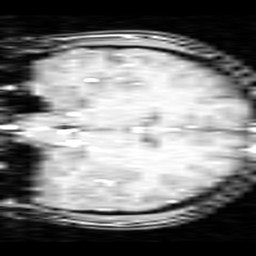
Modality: inplaneT1
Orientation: coronal
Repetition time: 0.2 s
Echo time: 0.0036 s